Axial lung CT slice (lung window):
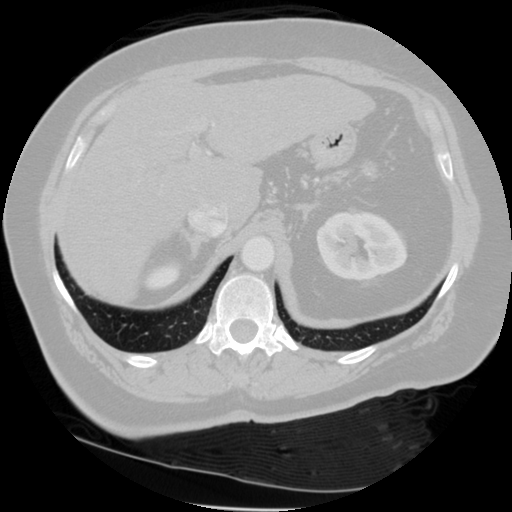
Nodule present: no